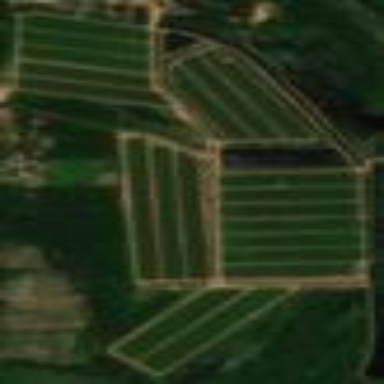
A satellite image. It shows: Farmland with cranberry crop.